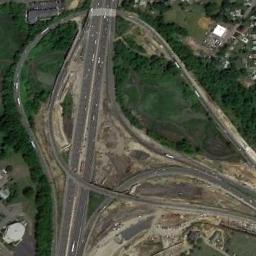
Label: overpass